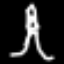
Label: The Eiffel Tower